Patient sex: M
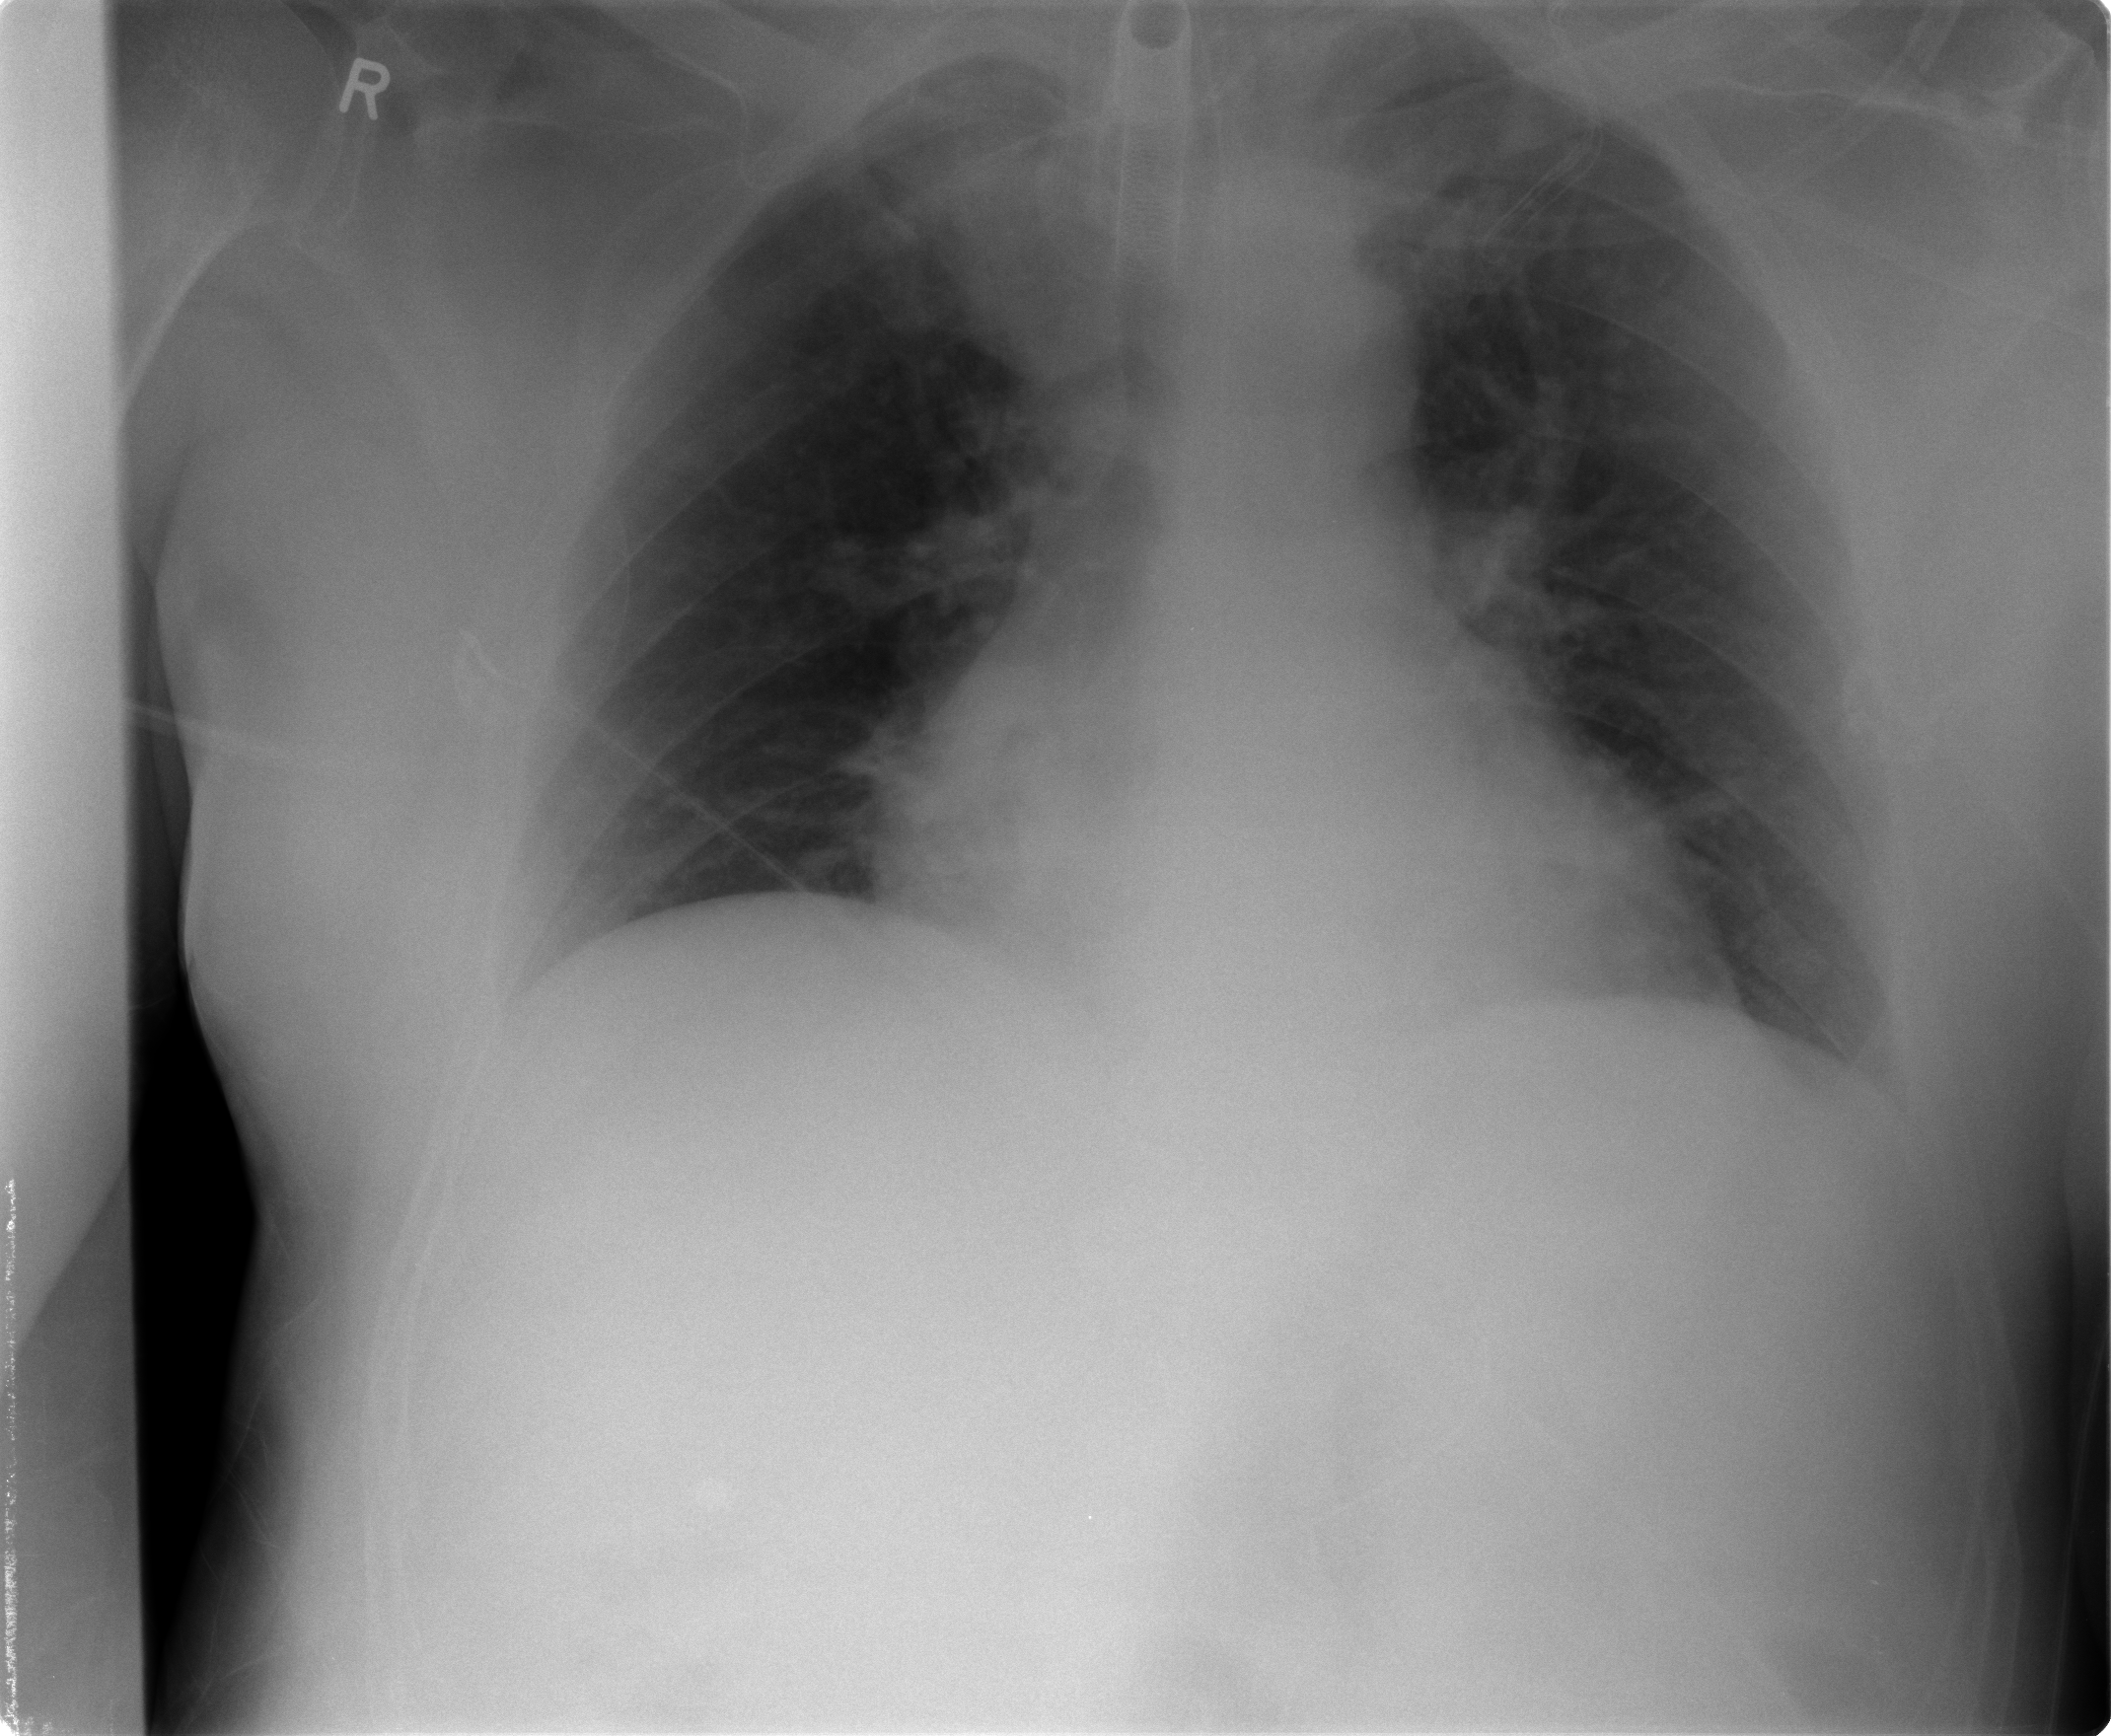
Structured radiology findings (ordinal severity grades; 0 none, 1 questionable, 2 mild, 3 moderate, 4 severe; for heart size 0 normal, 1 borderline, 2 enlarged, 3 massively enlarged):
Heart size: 1
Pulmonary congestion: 2
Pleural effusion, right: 0
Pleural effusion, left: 1
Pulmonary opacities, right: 0
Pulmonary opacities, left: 0
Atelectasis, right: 2
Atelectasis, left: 2